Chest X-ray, PA view. Patient: 37 years old, sex F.
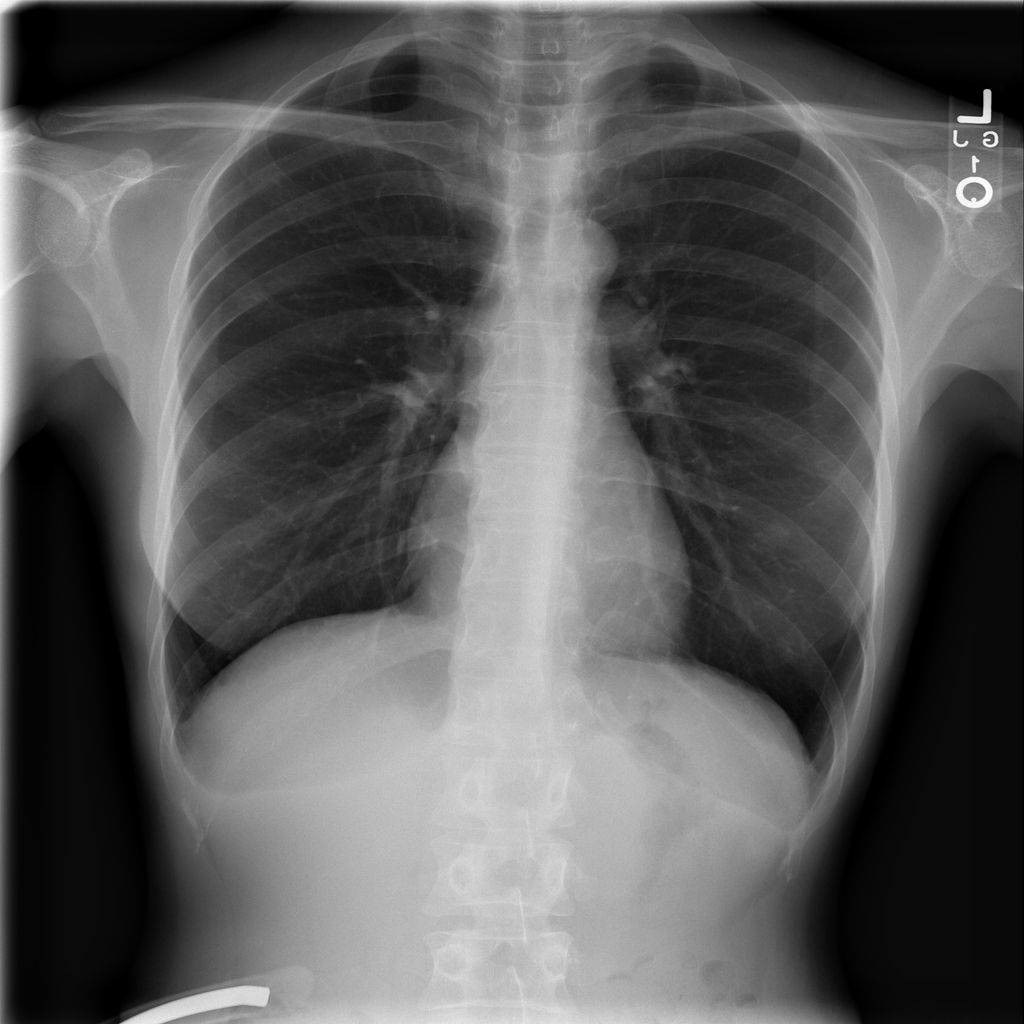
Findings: No Finding